Question: This is the effect I would like to achieve when the mouse cursor is over an image:

Here is my approach so far:
'''
<div id="moviethumb2" class="moviethumb">
<a onmouseover="javascript:mouseOverThumb(2)" href="movie.php?id=38055">
<img src="img2.jpg">
</a>
</div>
<div id="moviethumb3" class="moviethumb">
<a onmouseover="javascript:mouseOverThumb(3)" href="movie.php?id=605">
<img src="img3.jpg">
</a>
</div>
'''
But I have not been able to come up with a very simple approach. 'z-index' I've tried to use.
My question to you is, what is the simplest way of achieving the above effect using css, jquery/javascript. I would appreciate pointers in the right direction so I don't overcomplicate this problem.
Thanks
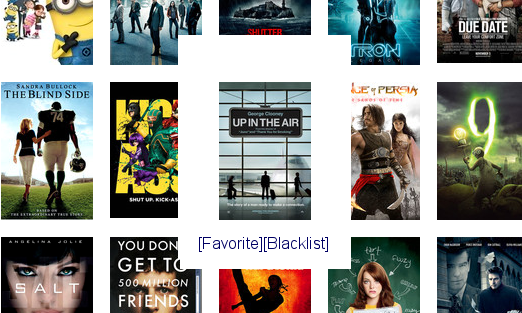
Answer: A classic, but great example of exactly what you are looking for.
Tutorial
<URL>
Demo
<URL>